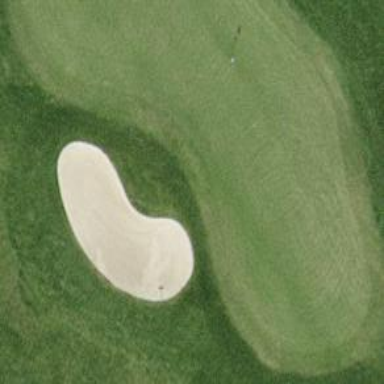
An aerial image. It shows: Golf bunker filled with sandy terrain.